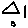
Label: triangle